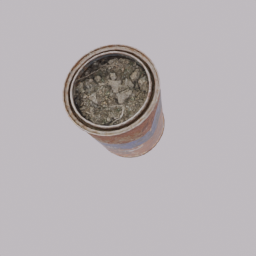
Label: tools